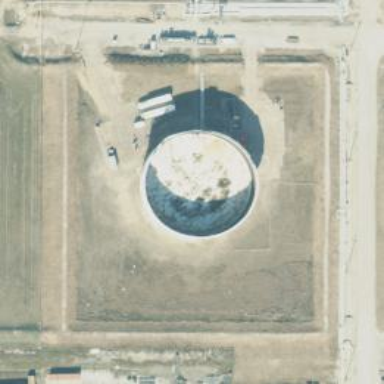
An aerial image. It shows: Storage tank building.